Question: I need to batch process a large set of files (millions of database records) as quickly as possible. For this purpose, I split the files into 3 directories and set up Sidekiq with the standard configuration (no config file).
I then started 3 Heroku workers and called 3 methods, which started 3 Sidekiq workers, all with the "default" queue. Initially, Sidekiq used 2 Heroku workers and after a while it decided to use only 1 worker.
How can I force Sidekiq to use all 3 workers to get the job done asap?
Thanks

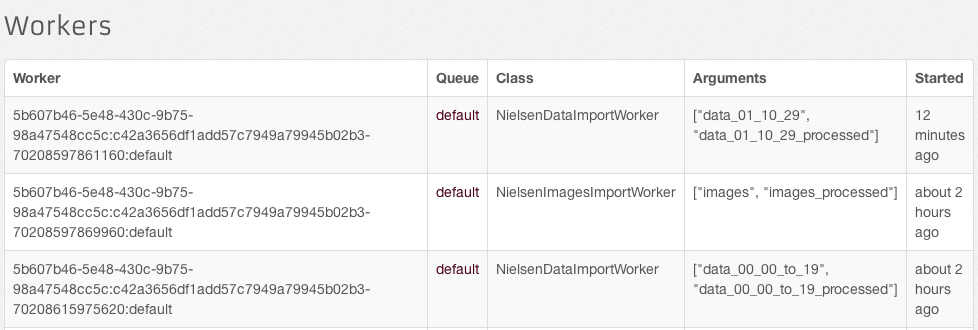
Answer: I found the solution at the bottom of this page: <URL>
'''
# app/config/sidekiq.yml
:concurrency: 1
# Procfile
web: bundle exec unicorn -p $PORT -c ./config/unicorn.rb
worker: bundle exec sidekiq -e production -C config/sidekiq.yml
'''
Also, if you have many workers and a free / cheap Redis instance, make sure you limit the number of connections from each worker to the Redis server:
'''
# app/config/initializers/sidekiq.rb
require 'sidekiq'
Sidekiq.configure_client do |config|
config.redis = { :size => 1 }
end
Sidekiq.configure_server do |config|
config.redis = { :size => 2 }
end
'''
You can calculate the maximum of connections here: <URL>